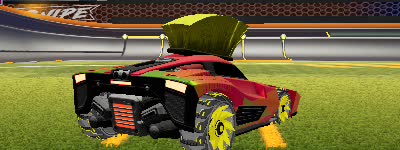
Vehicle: breakout